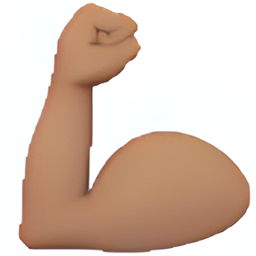
Name: flexed biceps
Emoji: 💪🏽
Group: People & Body
Sub-group: body-parts